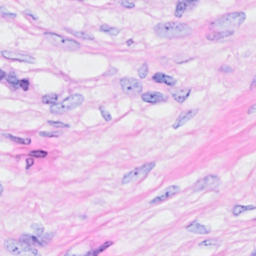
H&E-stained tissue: Breast